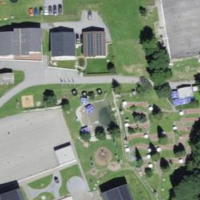
EUNIS habitat code: 55
Species observed at this site:
Caltha palustris